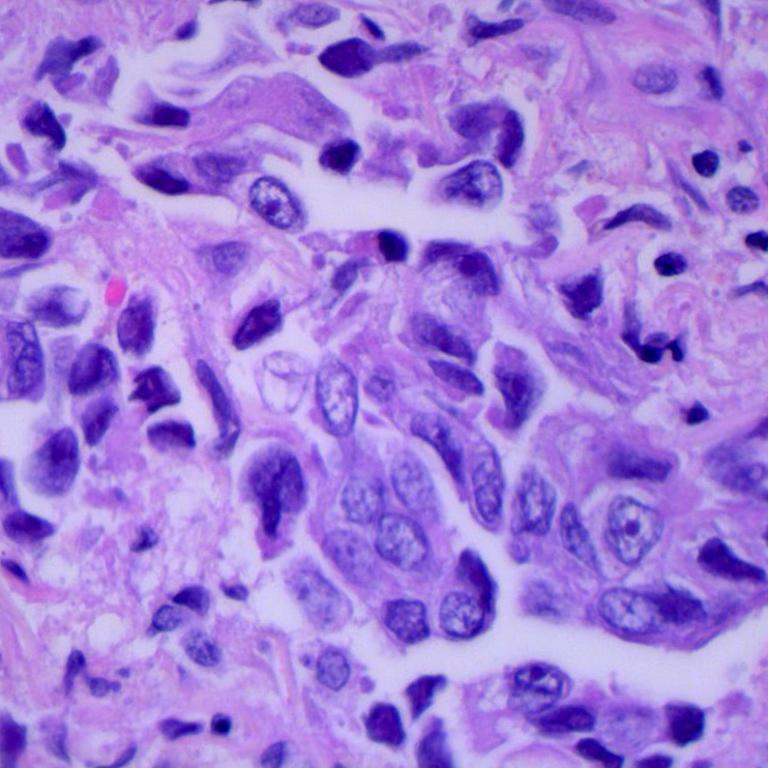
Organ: lung
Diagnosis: adenocarcinomas